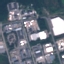
Land use / land cover class: Industrial